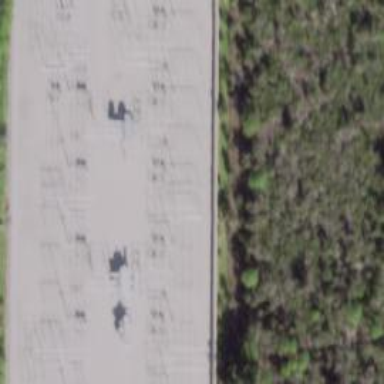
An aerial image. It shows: Switch for power supply.